Question:
My code for above view is:
'''
-(void)viewWillAppear:(BOOL)animated{
float yh = 0;
while (yh<200) {
//UIView
CGRect myFrame = CGRectMake(0, yh, 320, 30);
UIView *myFirstView = [[UIView alloc] initWithFrame:myFrame];
myFirstView.backgroundColor = [UIColor orangeColor];
//IUILabel in UIView
CGRect mylblFrame = CGRectMake(5, yh, 60, 15);
UILabel *lblsize = [[UILabel alloc] initWithFrame:mylblFrame];
lblsize.text = @"Hello";
[myFirstView addSubview:lblsize];
CGRect mylbl_hi = CGRectMake(80, yh, 60, 15);
UILabel *lbl_hi = [[UILabel alloc] initWithFrame:mylbl_hi];
lbl_hi.text = @"Hii";
[myFirstView addSubview:lbl_hi];
[self.view addSubview:myFirstView];
[lbl_hi release];
[lblsize release];
[myFirstView release];
yh=yh+40;
}
[super viewWillAppear:YES];
}
'''
I can't understand reason of it being like this...i wanted labels to be attached with my subviews of orange color...this may be odd day for me to understand what's wrong with my code...if any of you can tell me where i ma doing wrong would be great to me. This is my first time creating view programmatically..so please excuse me if all this is silly question
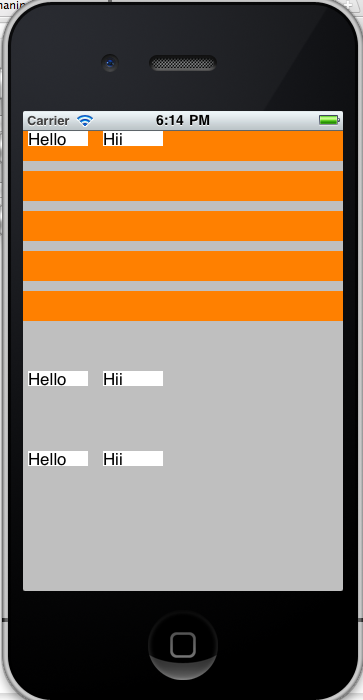
Answer: inside each view the coordinate at the top left corner is 0,0.
your code would work as you expected if you would add your labels to the same view you've added the orange bars.
your code should work when you change yh in your label rects to 0.